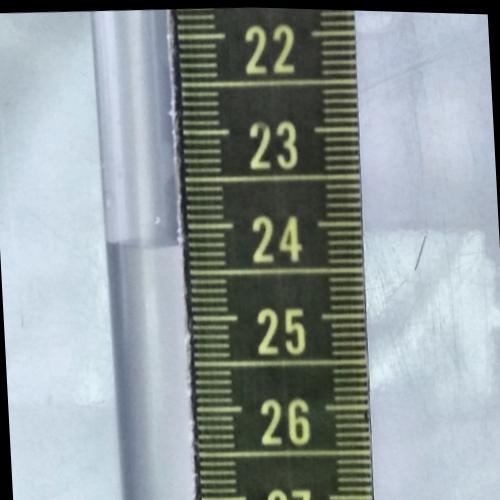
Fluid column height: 24.2 cm